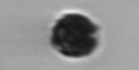
Label: Dinophyceae